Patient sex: M
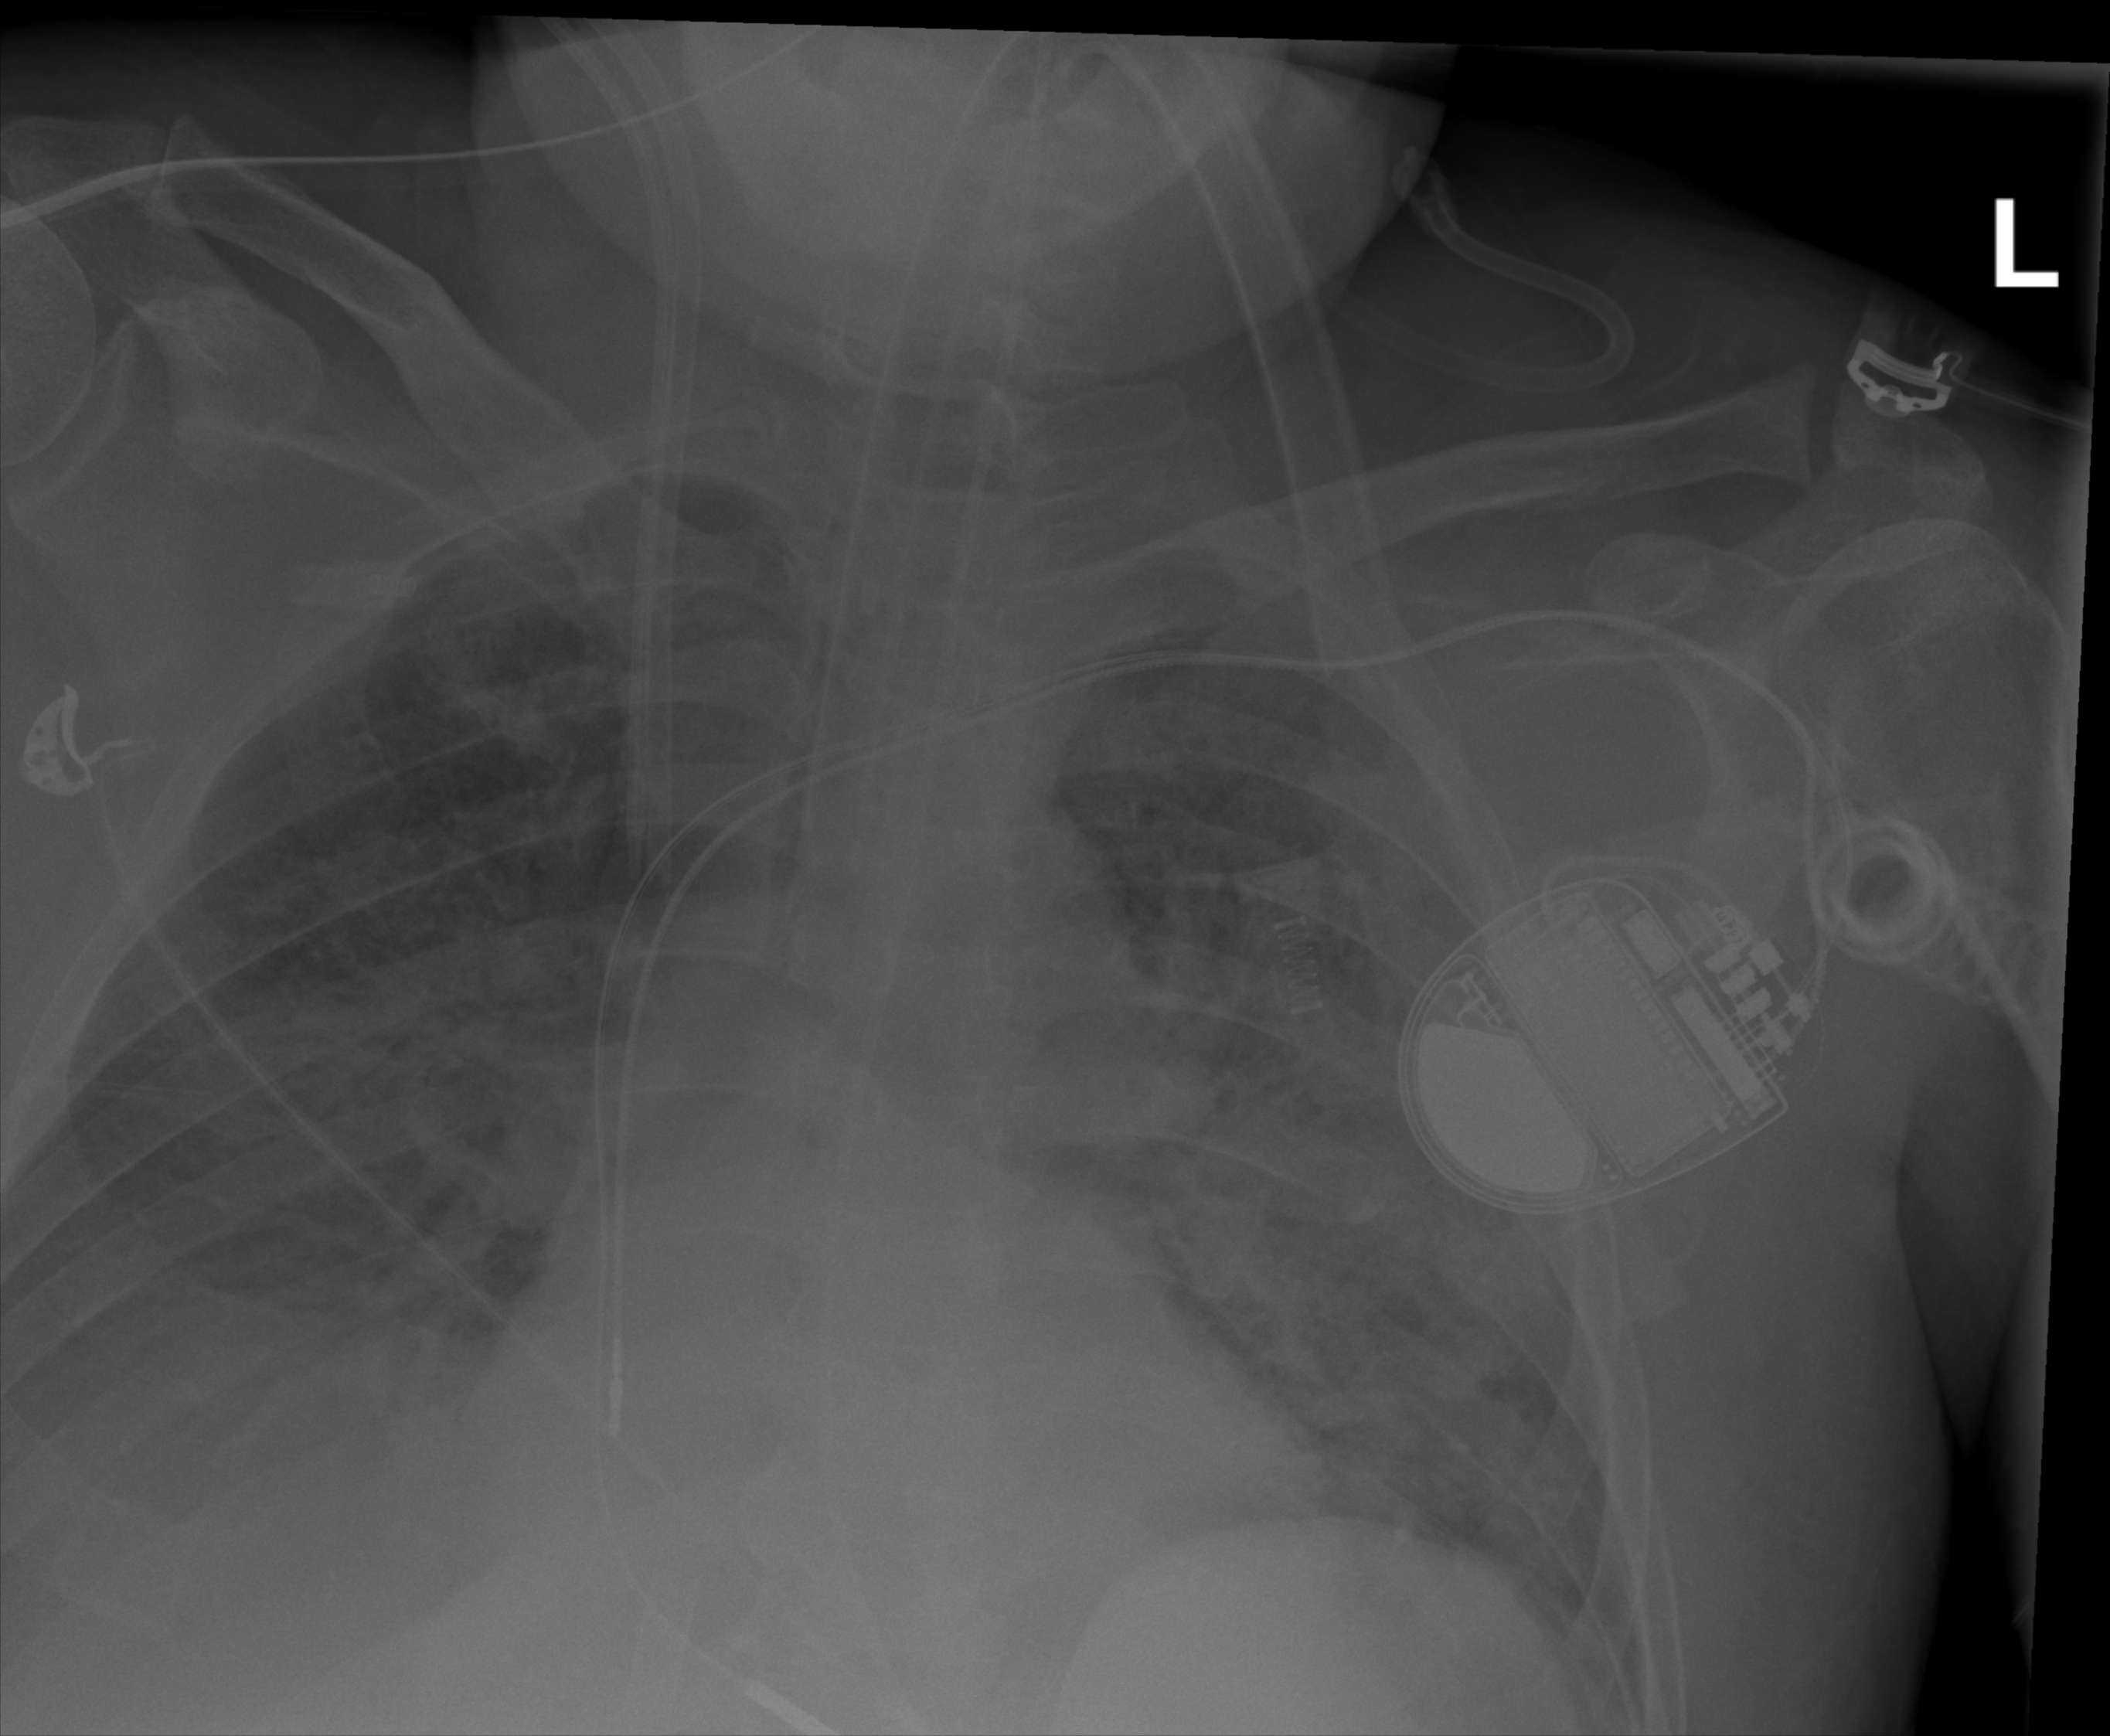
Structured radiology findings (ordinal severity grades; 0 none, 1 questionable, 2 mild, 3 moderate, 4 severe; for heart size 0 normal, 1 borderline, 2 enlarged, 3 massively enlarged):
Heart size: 1
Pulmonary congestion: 3
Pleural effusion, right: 2
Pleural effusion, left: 0
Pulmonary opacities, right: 3
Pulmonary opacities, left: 3
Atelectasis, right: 2
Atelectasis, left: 0